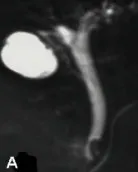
Cholangiographies: A and B).
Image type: radiology (mri)